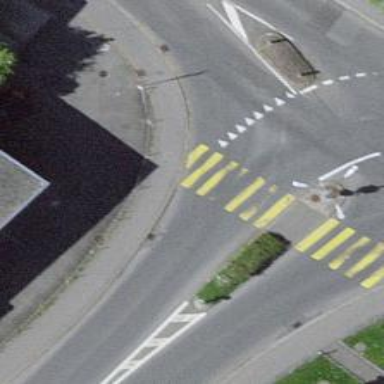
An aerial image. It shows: Asphalt sidewalk along the footway.